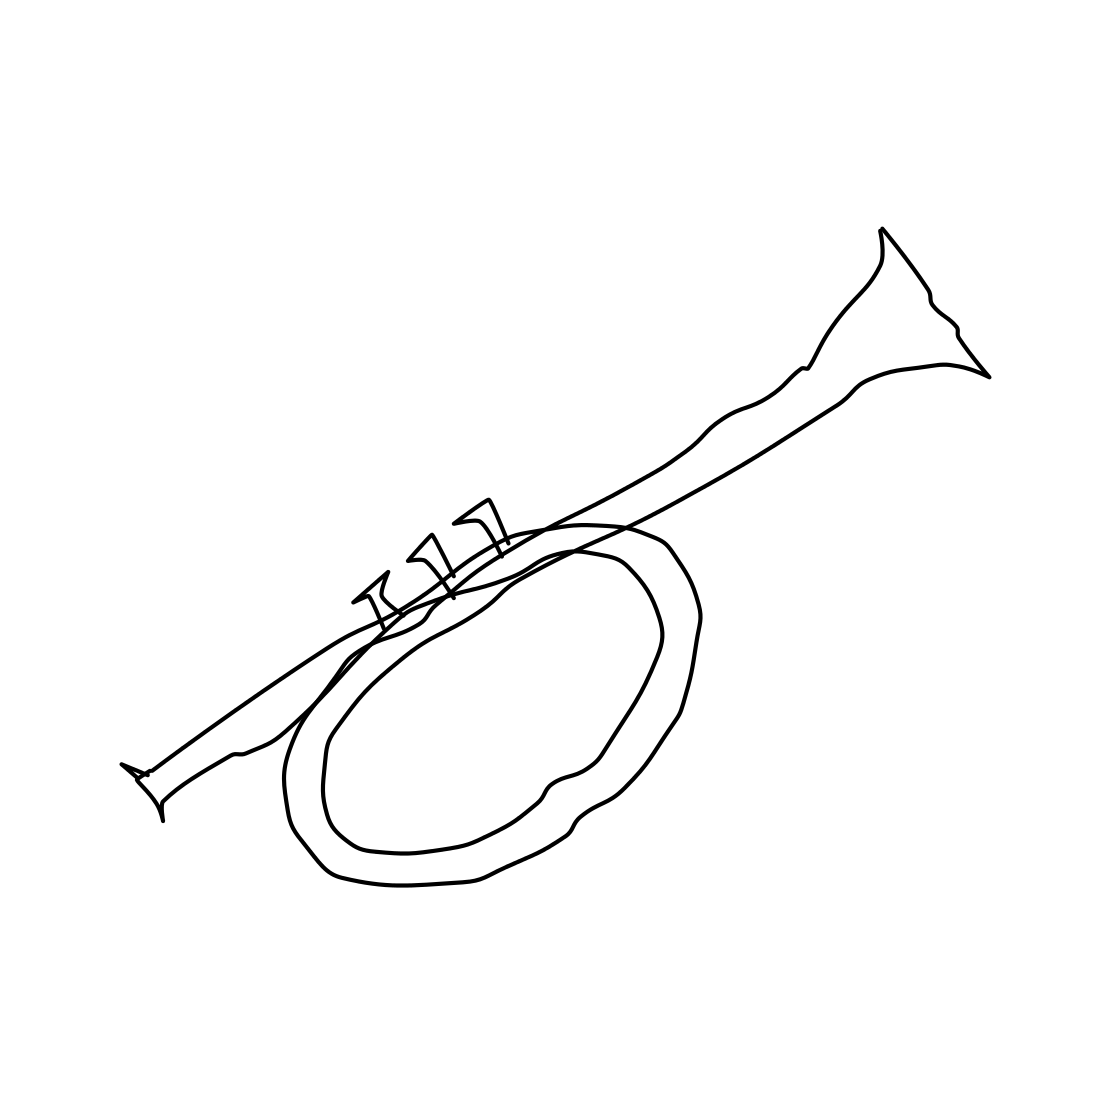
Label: trumpet